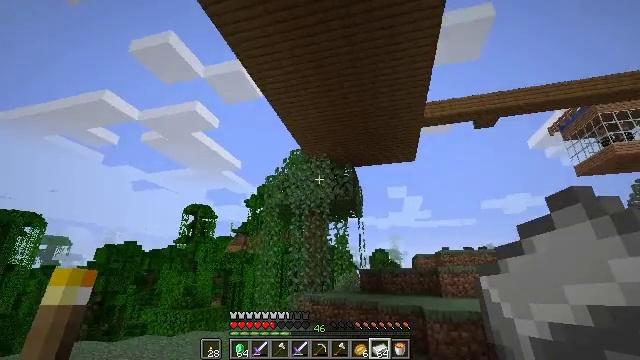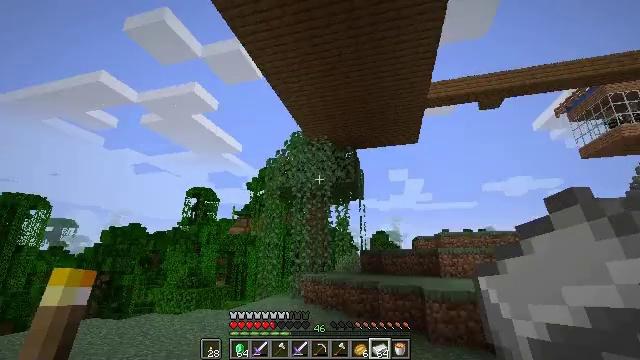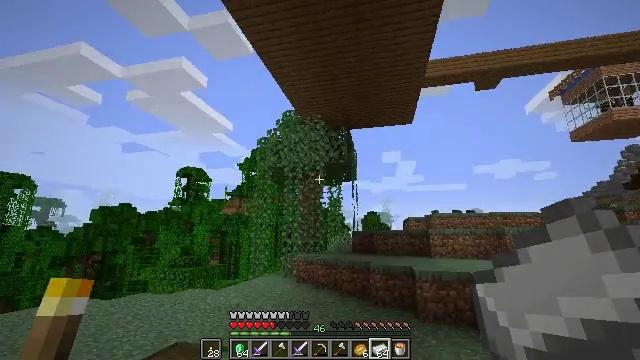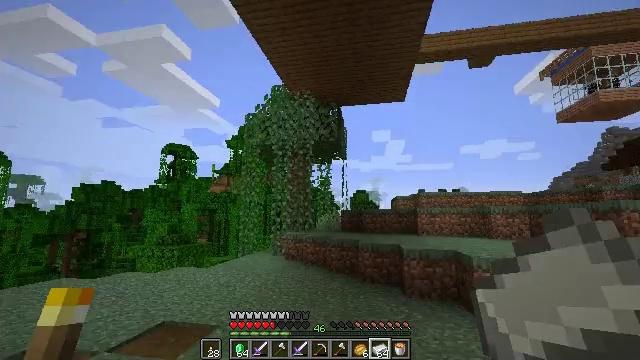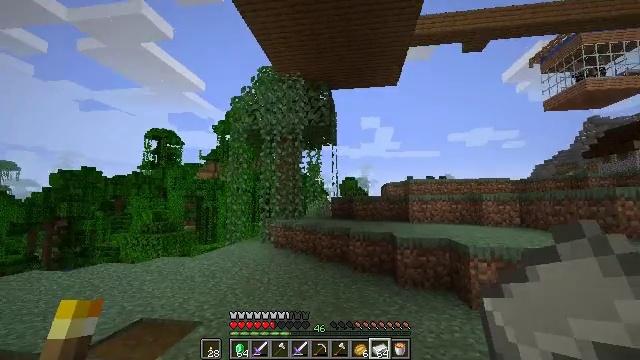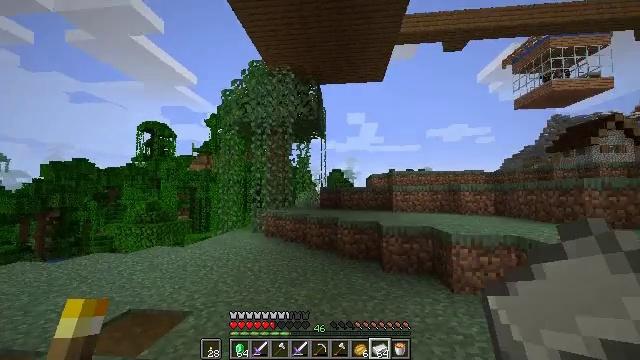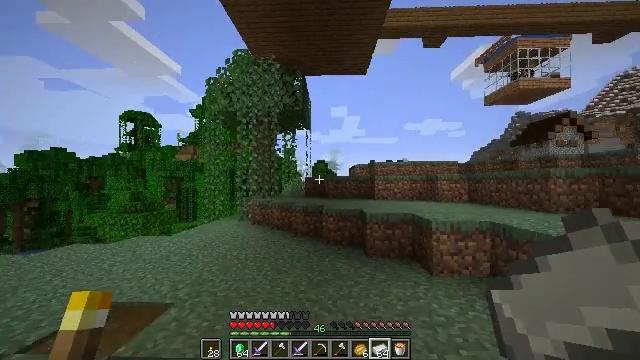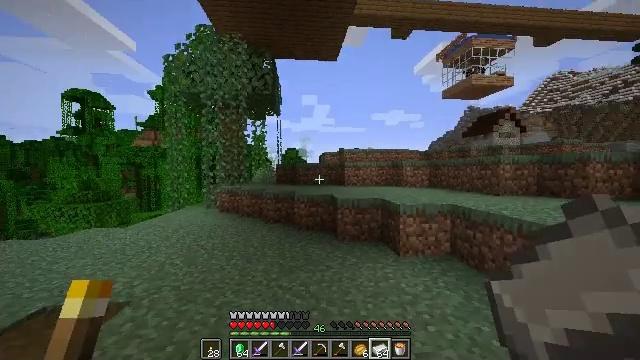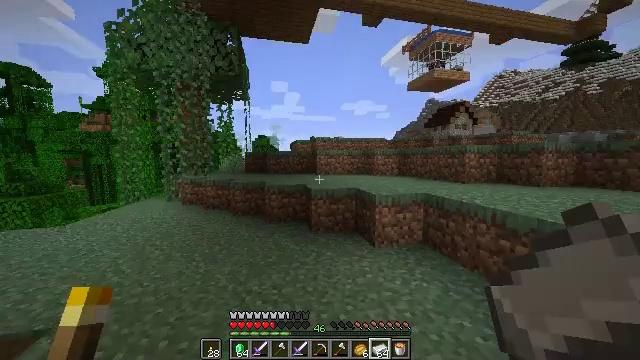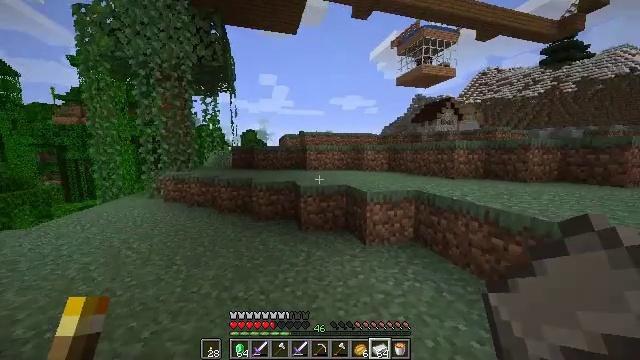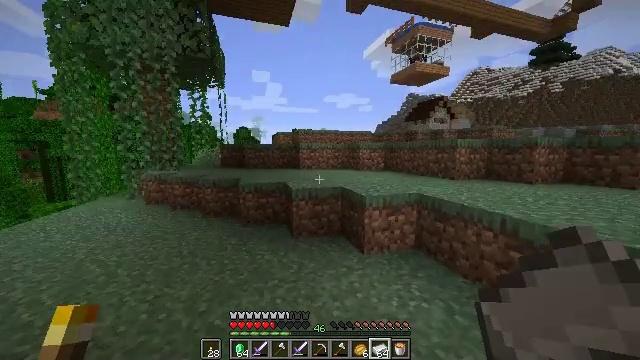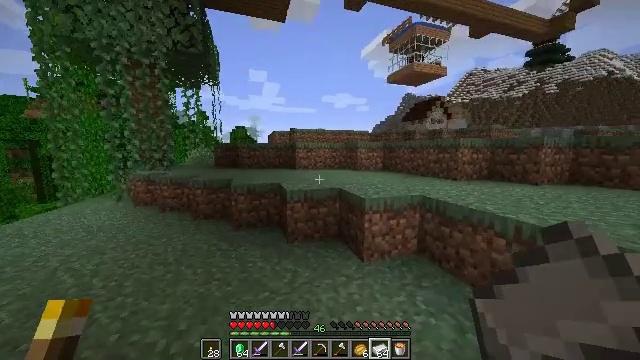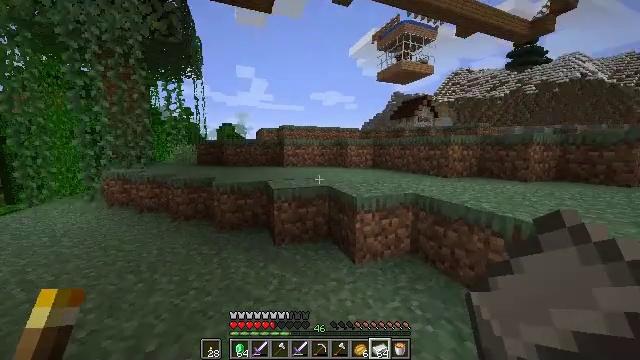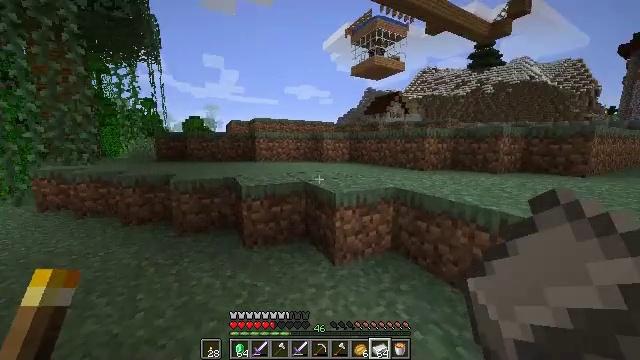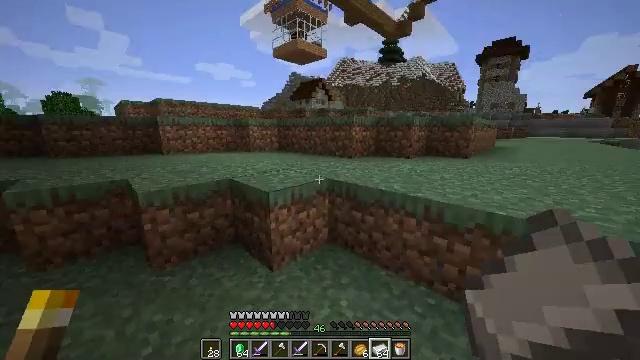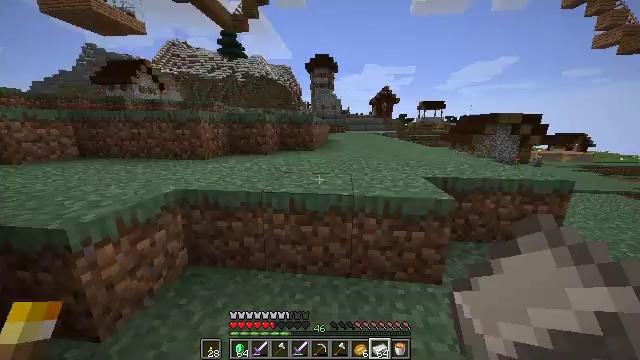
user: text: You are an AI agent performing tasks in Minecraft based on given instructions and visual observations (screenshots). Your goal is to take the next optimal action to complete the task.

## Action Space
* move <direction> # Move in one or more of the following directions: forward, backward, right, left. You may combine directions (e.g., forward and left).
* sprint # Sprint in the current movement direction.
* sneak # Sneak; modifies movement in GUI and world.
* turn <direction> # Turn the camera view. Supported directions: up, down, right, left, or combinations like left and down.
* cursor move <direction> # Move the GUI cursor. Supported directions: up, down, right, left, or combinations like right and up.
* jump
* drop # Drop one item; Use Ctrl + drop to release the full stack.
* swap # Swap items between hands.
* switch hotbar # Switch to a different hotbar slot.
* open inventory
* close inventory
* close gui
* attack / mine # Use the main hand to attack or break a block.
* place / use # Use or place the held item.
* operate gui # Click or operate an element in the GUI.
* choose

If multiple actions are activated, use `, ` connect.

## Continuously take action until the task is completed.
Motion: motion action
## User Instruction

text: Construct a chainmail chestplate with the necessary materials.
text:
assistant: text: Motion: move forward, turn down
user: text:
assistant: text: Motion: move forward, turn right and down
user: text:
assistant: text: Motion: move forward, turn right and down
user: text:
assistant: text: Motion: move forward, sprint, turn right and down
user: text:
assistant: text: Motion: move forward, sprint, turn right and down
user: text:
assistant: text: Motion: move forward, sprint, turn right and down
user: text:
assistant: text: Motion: move forward, sprint, turn right and down
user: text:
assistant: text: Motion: move forward, turn right and down
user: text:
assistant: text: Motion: move forward, sprint, turn right and down
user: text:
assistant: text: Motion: move forward, sprint, turn right
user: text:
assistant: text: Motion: move forward, sprint
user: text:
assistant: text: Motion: move forward, sprint, turn right
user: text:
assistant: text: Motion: move forward, turn right and down
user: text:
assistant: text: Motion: move forward, turn right and down
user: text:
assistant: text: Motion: move forward, turn right
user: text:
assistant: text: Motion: move forward, sprint, turn right
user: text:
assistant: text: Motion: move forward, sprint, turn right
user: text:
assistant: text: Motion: move forward, sprint, turn right and up
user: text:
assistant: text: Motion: move forward
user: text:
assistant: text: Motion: move forward
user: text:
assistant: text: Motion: move forward
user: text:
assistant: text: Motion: move forward, jump
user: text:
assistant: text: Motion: move forward, jump
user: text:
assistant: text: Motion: move forward, turn up, jump
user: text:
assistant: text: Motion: move forward, turn right, jump
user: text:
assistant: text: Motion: move forward, turn right, jump
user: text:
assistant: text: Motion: move forward, turn right and down, jump
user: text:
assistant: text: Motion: move forward, turn right and down, jump
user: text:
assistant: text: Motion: move forward, turn right and down, jump
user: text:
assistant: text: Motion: move forward, turn right and down, jump